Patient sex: M
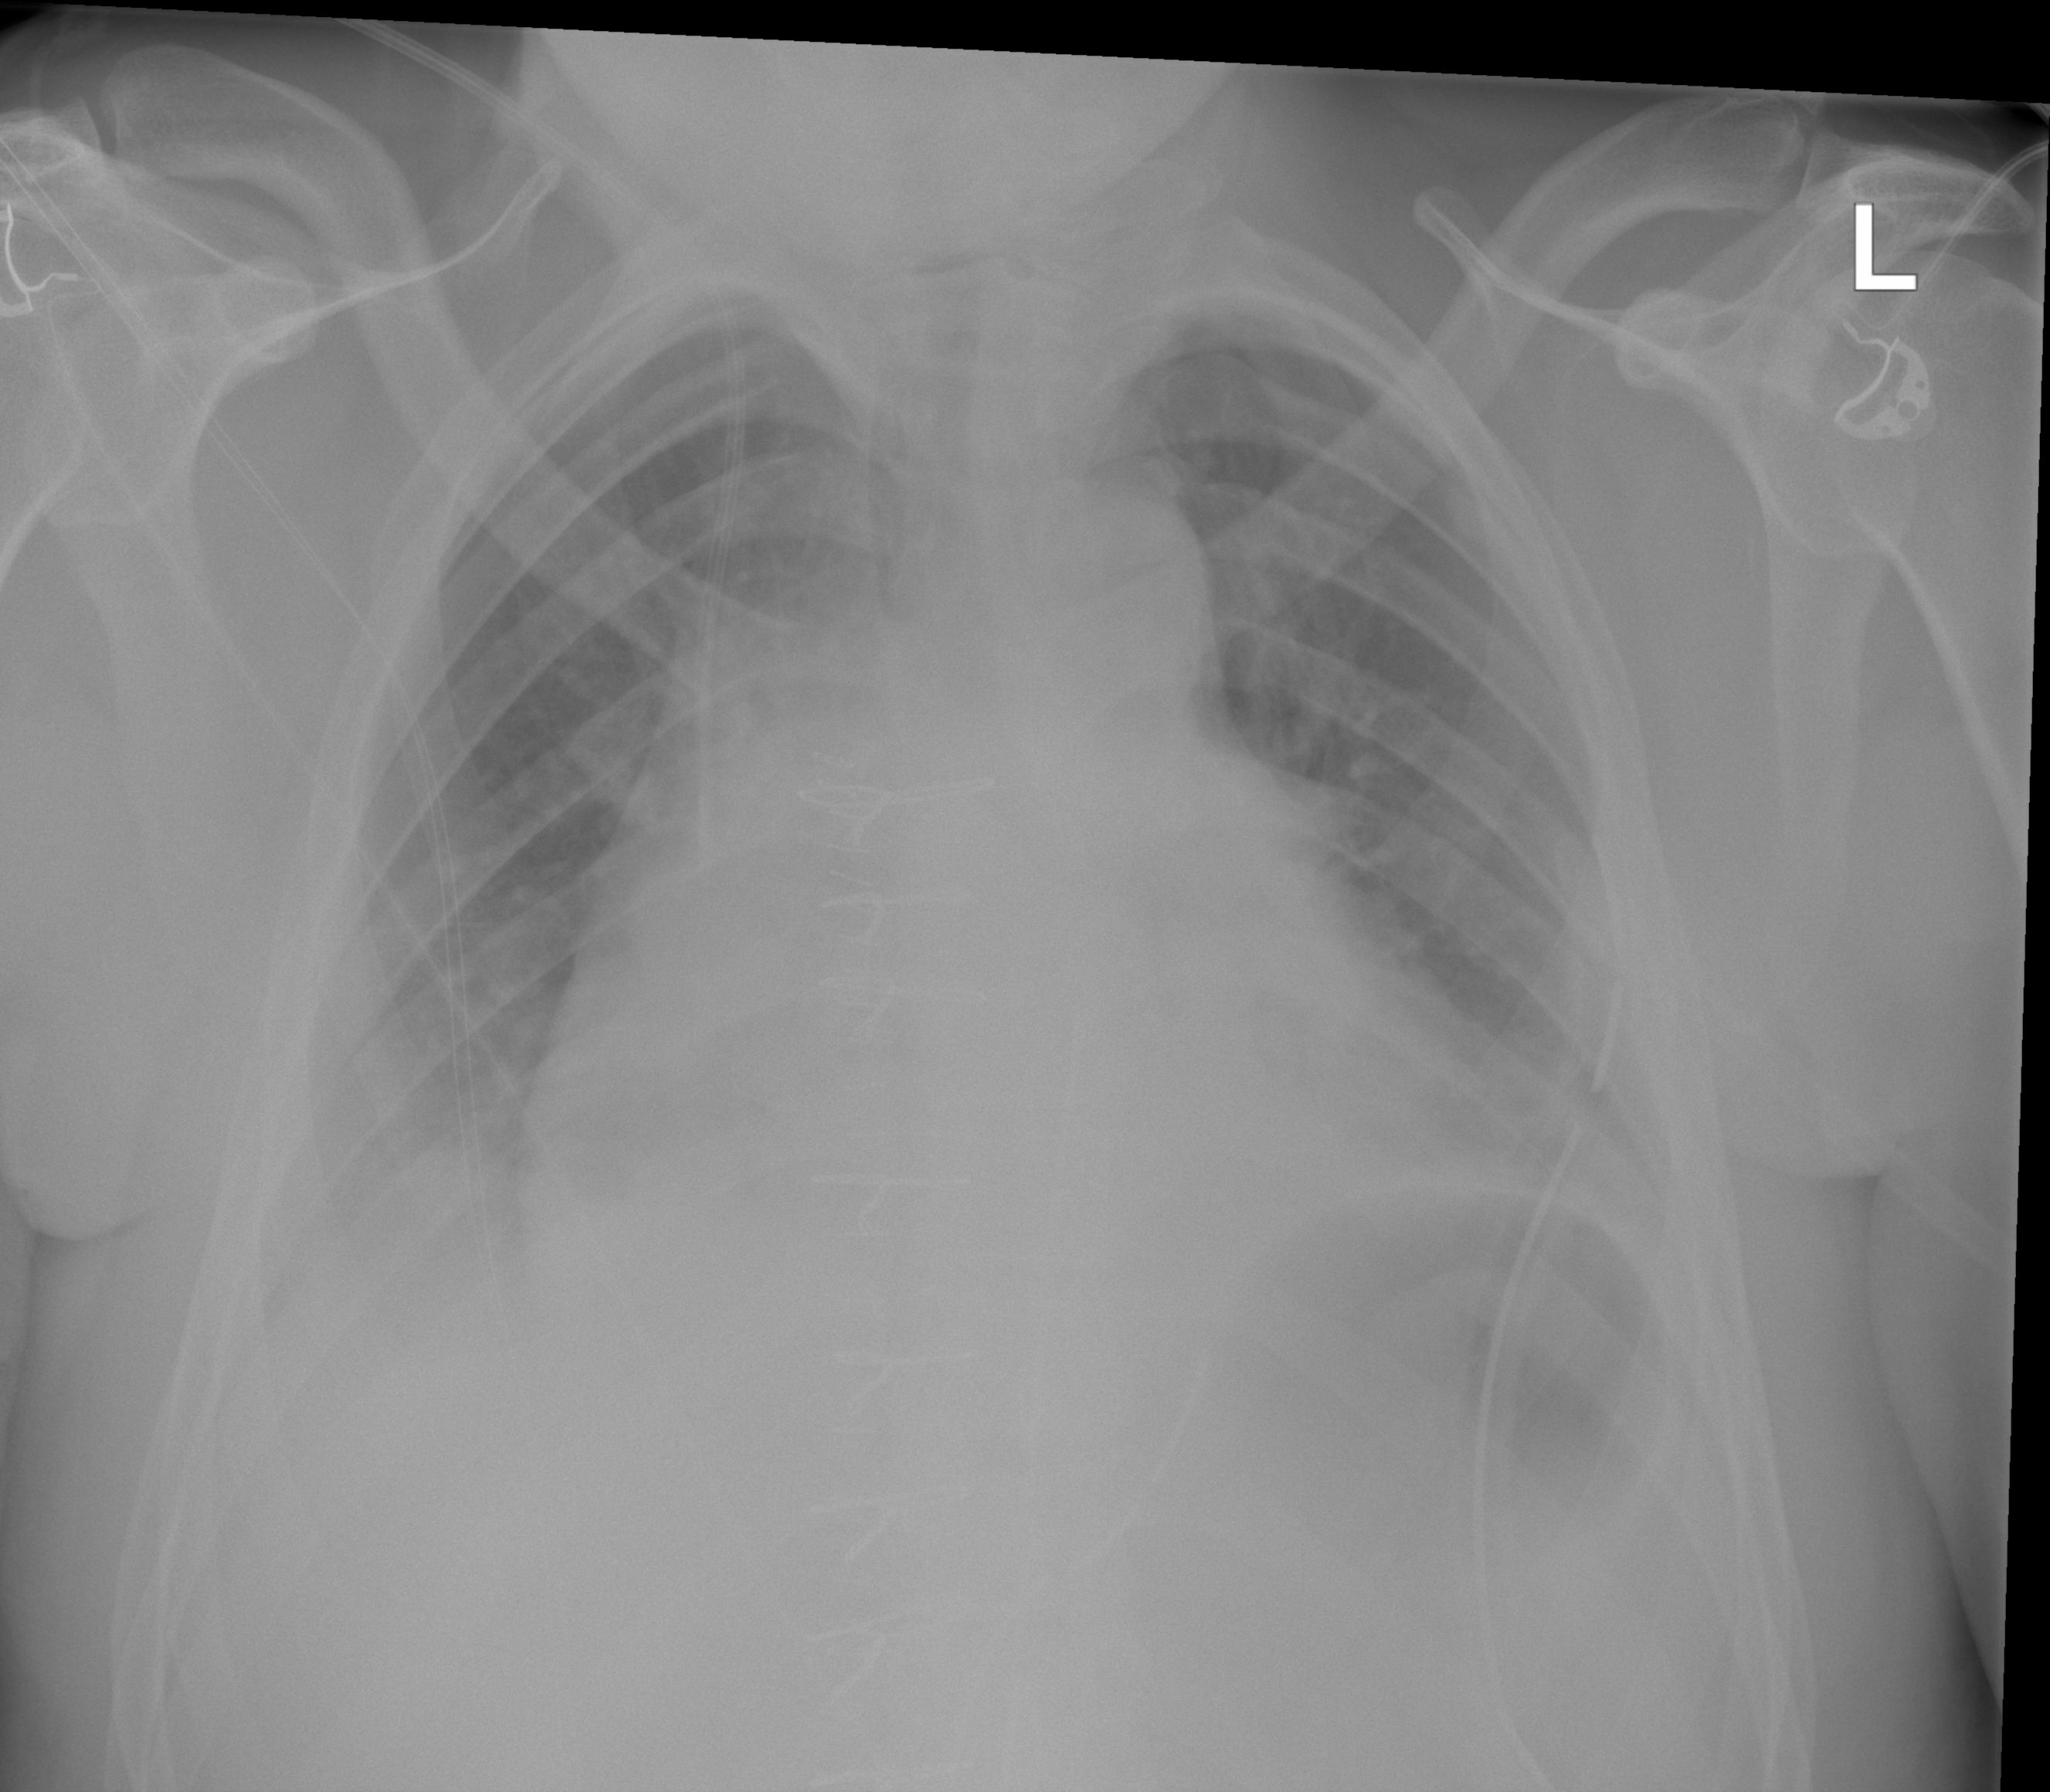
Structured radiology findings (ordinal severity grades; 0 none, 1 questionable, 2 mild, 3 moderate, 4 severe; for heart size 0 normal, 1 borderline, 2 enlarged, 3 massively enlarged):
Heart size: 2
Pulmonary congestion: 2
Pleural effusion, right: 2
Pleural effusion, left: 2
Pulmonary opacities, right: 0
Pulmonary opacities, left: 0
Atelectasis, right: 2
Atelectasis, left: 2